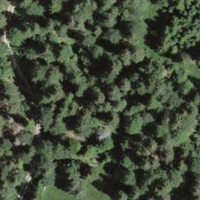
EUNIS habitat code: 43
Species observed at this site:
Tussilago farfara